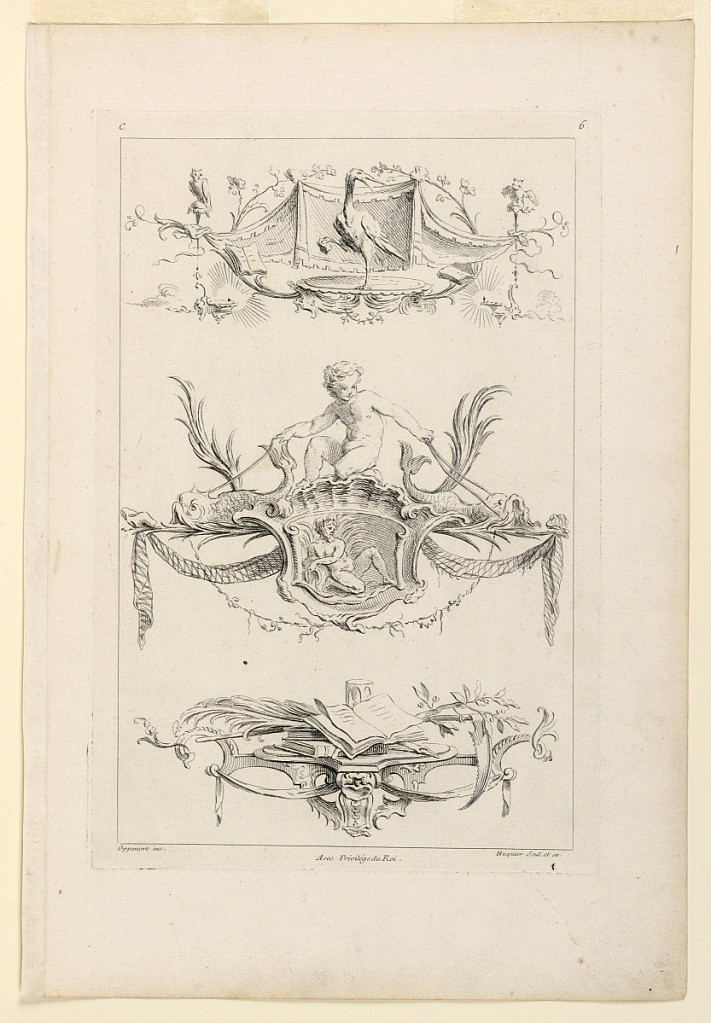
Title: Page Six from "Toisieme Livre Contenant Des Frises ou Paneaux en Longueur Inventés Par G. M. Oppenort Architecte du Roi et Gravés par Huquier"
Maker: Gilles-Marie Oppenord, French, 1672–1742
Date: after 1751
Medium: Etching on paper
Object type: Print
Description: Three ornamental compositions in sequence characterized by: First, a stork-like bird on a console; second, a putto with two dolphins on an upright shell; third, books, writing material on a console. Inscribed, upper left: "C"; upper right: "6"; lower left: "Oppenort inv."; center: "Avec privilege du Roi"; lower right: "Huquier scul. et ex."